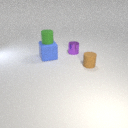
small purple metal cylinder behind small brown rubber cylinder